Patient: sex M, age 64
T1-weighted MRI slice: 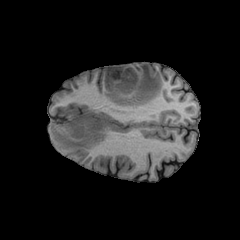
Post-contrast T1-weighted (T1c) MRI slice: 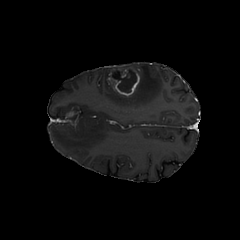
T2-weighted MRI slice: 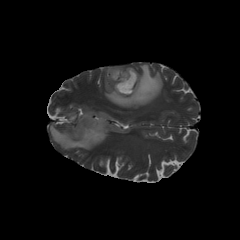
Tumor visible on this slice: yes
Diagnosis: Glioblastoma, IDH-wildtype
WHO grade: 4